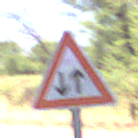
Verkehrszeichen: Gegenverkehr
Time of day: Midday
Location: Roofed (Underpass)
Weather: Clear
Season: NotSpecified
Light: Natural